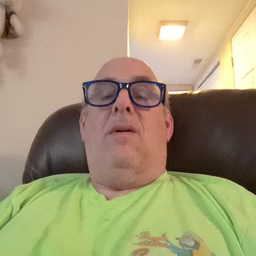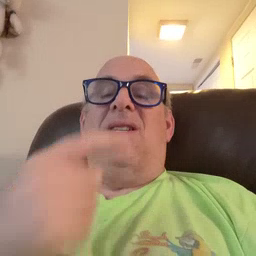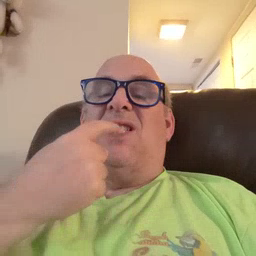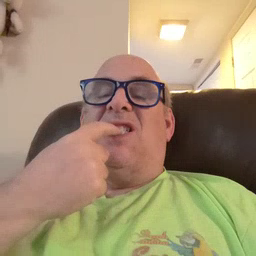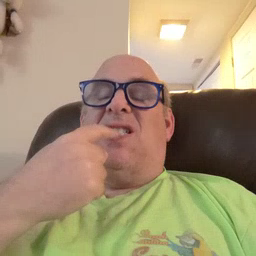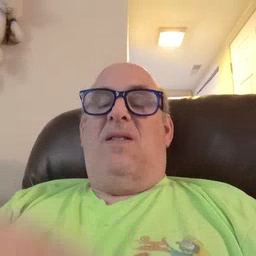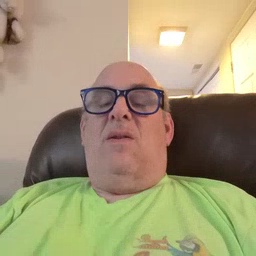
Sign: glasswindow